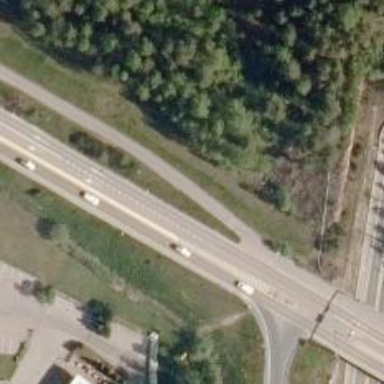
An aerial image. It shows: Asphalt cycleway.